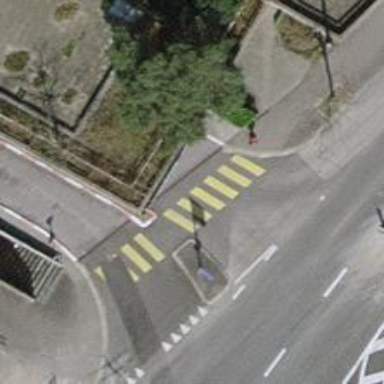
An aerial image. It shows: Marked zebra crossing on the road.